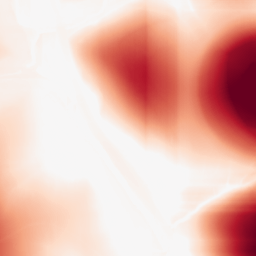
Category: morphological
Decomposition family: rolling_ball
Decomposition parameters: radius: 100
Upsampling method: quadratic
Upsampling parameters: scale: 2
Upsampling scale: 2